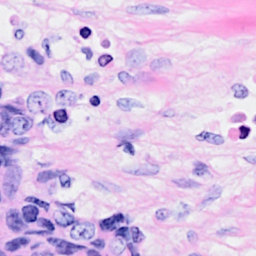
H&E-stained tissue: Breast